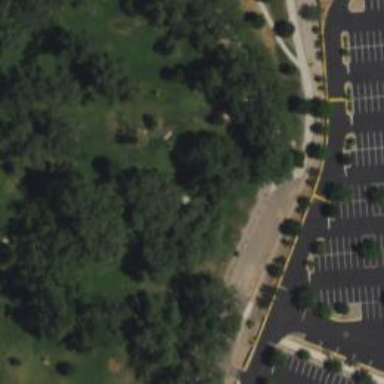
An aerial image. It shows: Disc golf tee area.